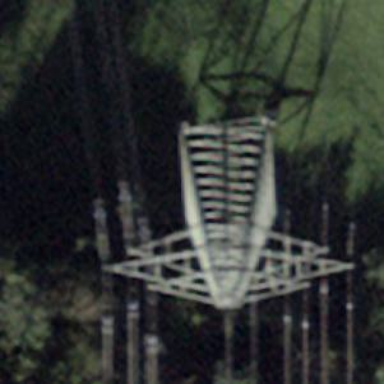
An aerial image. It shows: Three cables of power line.